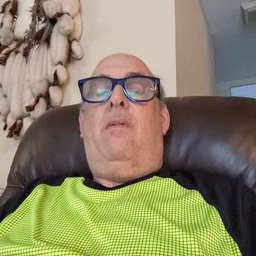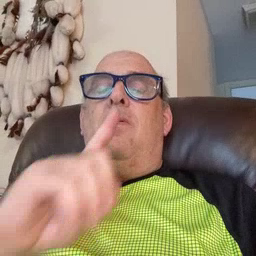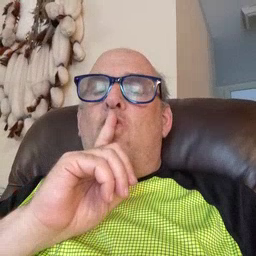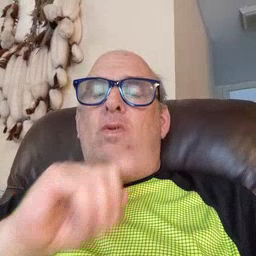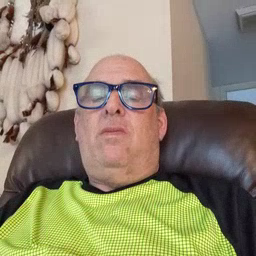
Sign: shhh